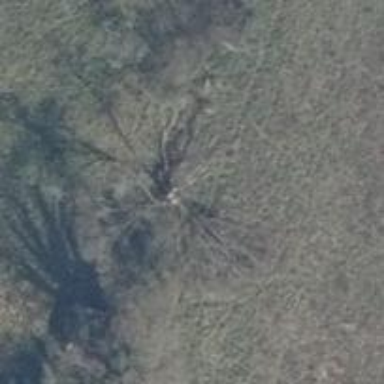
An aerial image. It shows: Row of trees in natural setting.